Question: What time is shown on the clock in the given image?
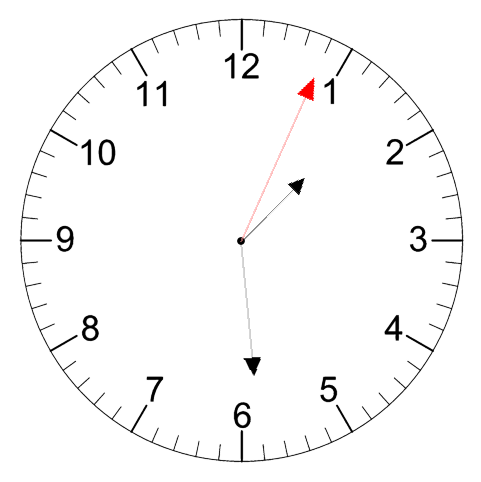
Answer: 01:29:04